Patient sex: F
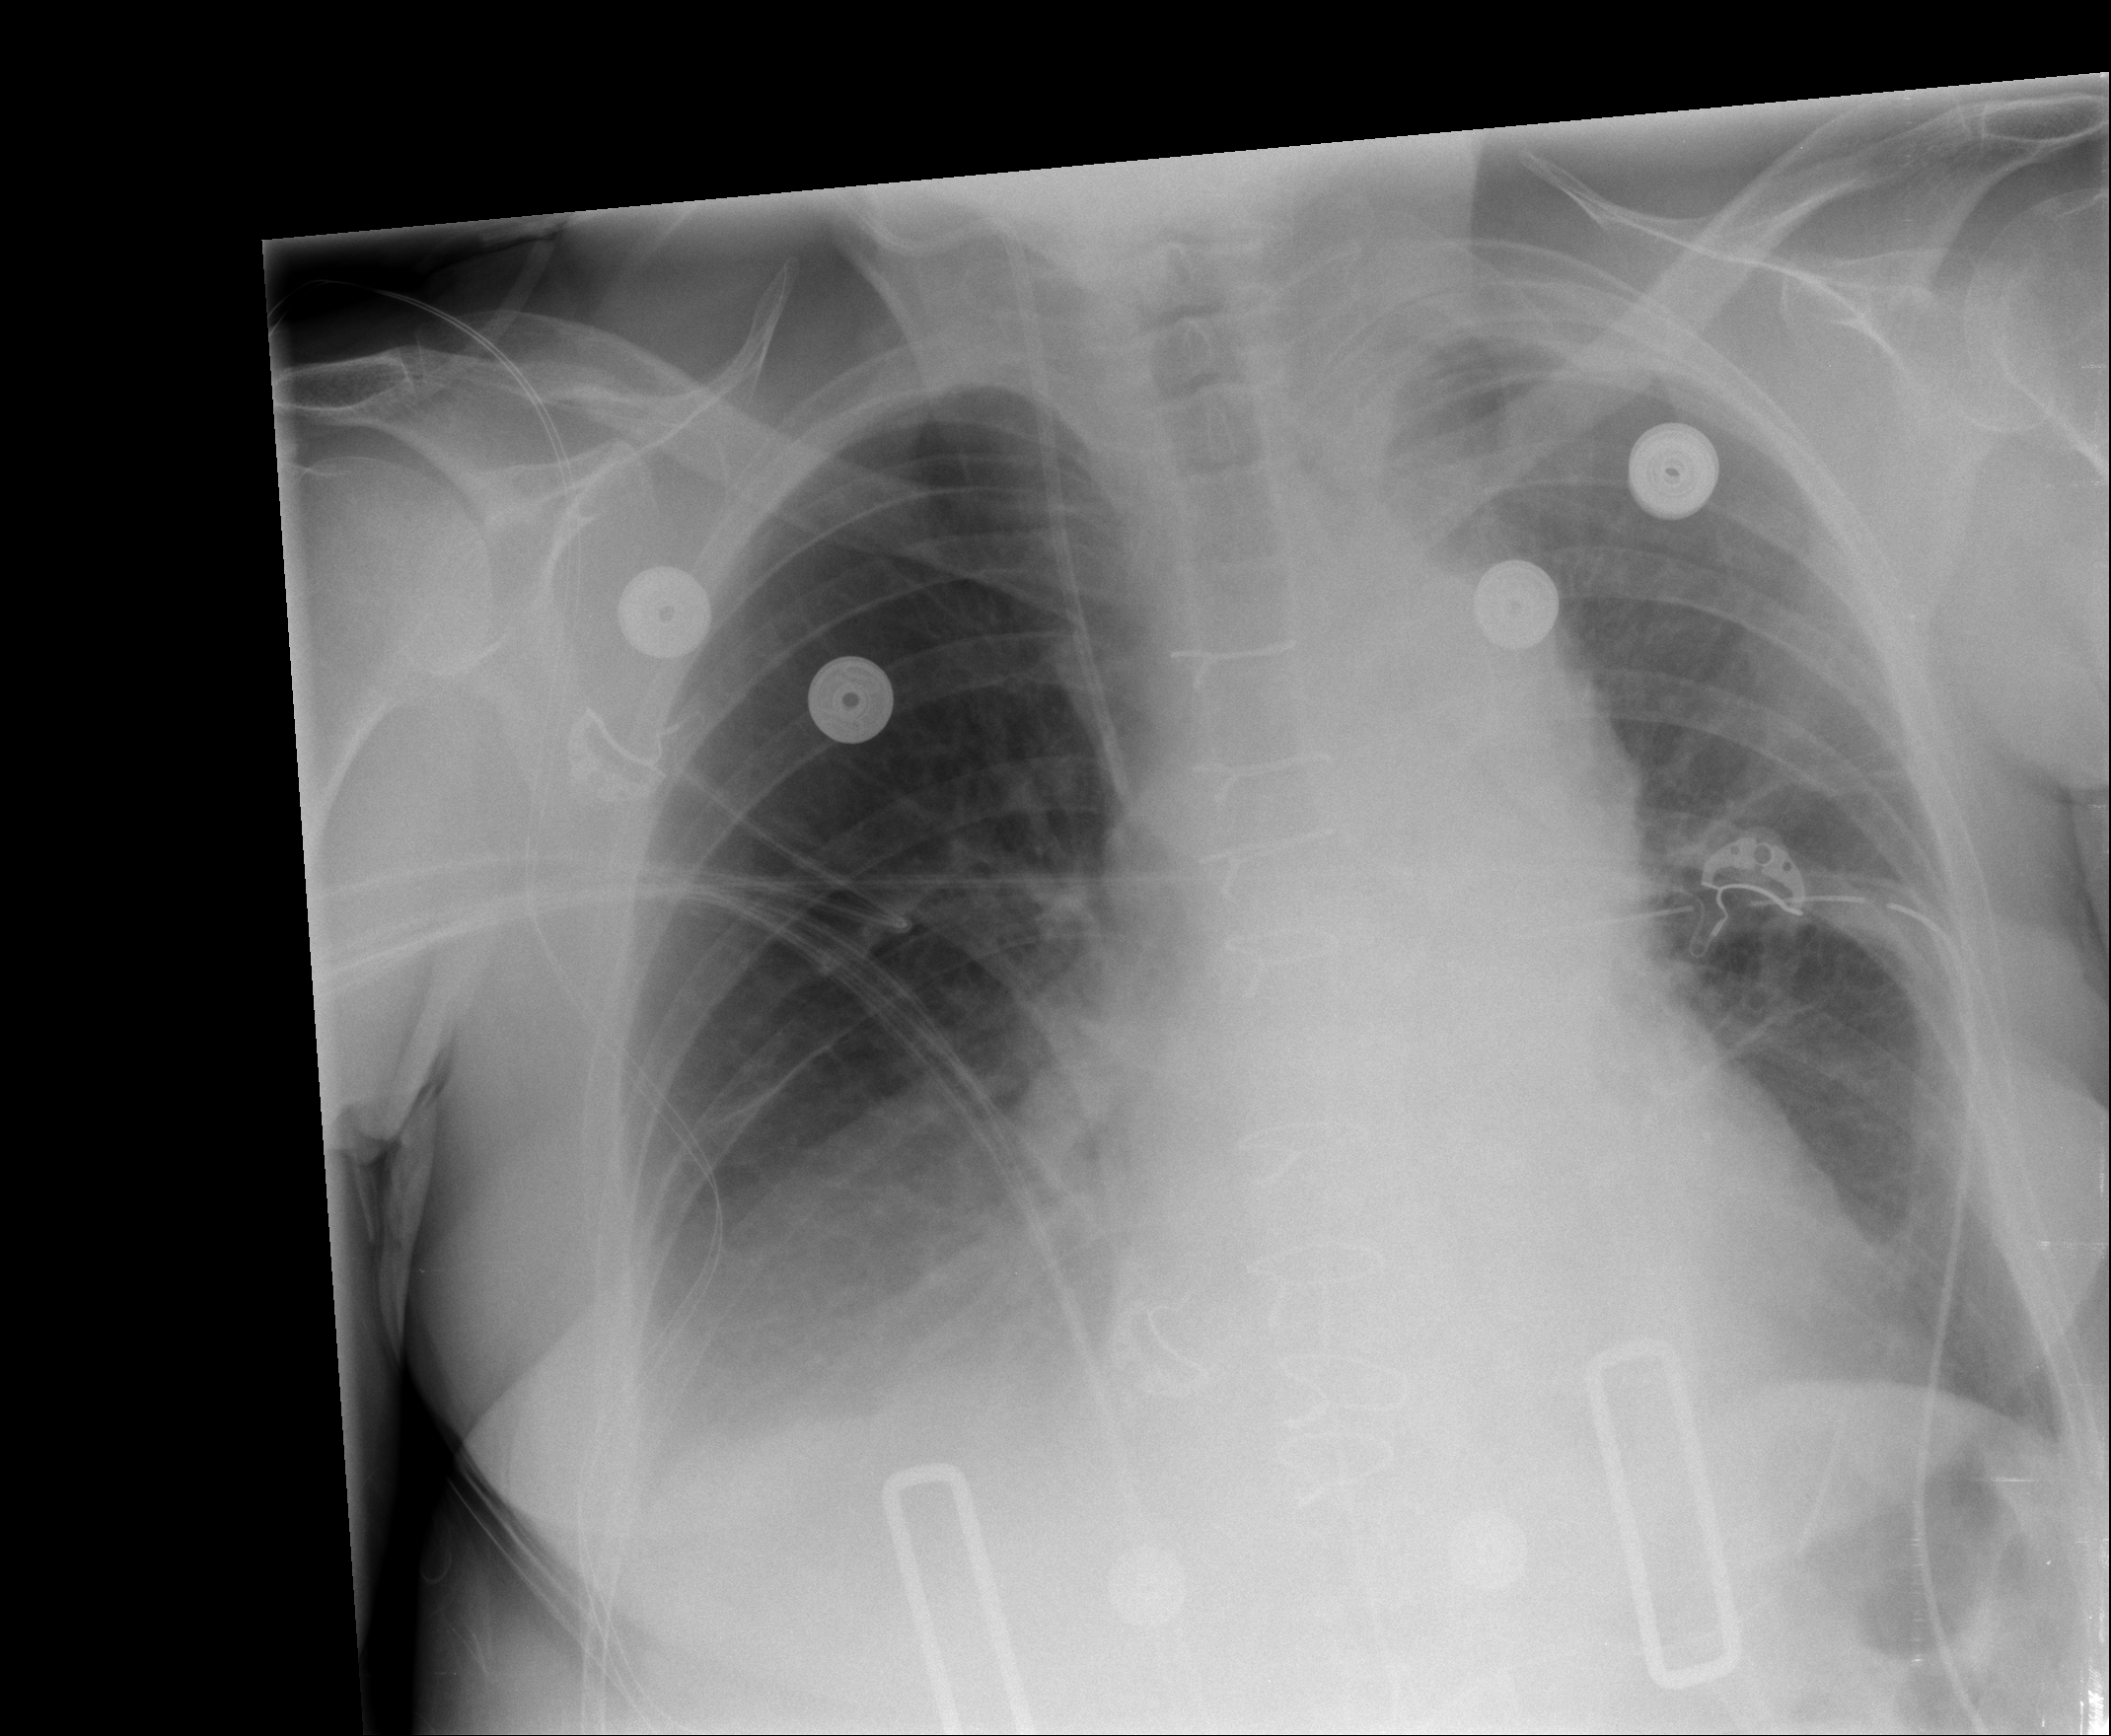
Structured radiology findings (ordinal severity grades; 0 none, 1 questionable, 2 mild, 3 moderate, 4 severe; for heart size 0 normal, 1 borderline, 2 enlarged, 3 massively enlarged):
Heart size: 0
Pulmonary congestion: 2
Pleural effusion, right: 2
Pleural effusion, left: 0
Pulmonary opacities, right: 1
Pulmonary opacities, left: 0
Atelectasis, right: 2
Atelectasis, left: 0